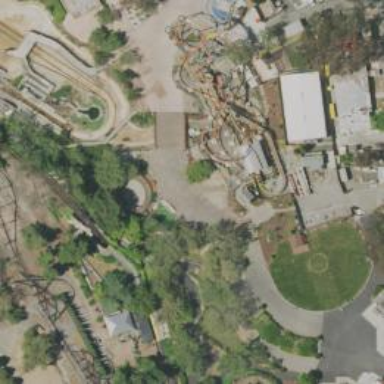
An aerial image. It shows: Thrilling roller coaster attraction.